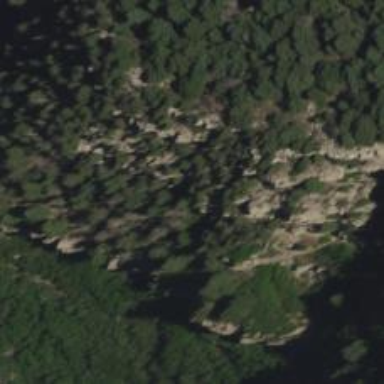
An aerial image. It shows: Cliff in nature.